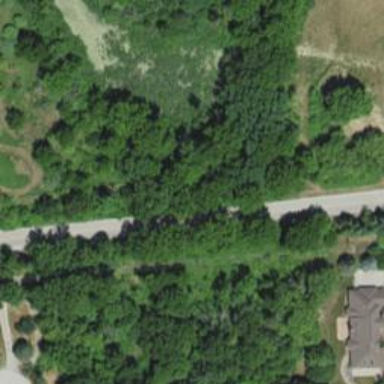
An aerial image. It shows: Natural path.